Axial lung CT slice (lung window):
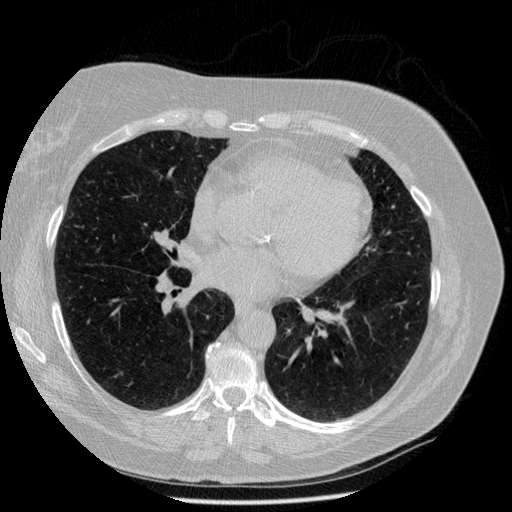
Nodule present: no